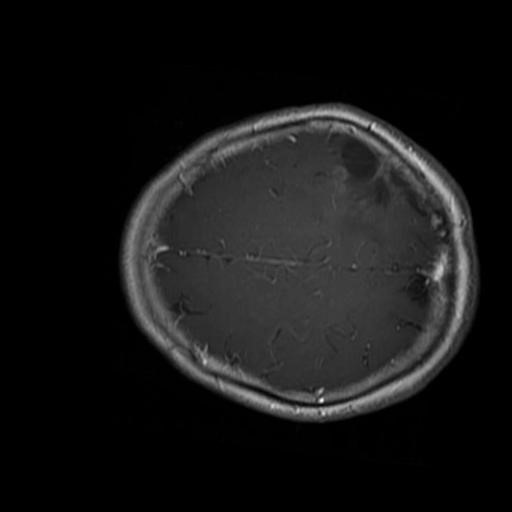
Label: brain_glioma